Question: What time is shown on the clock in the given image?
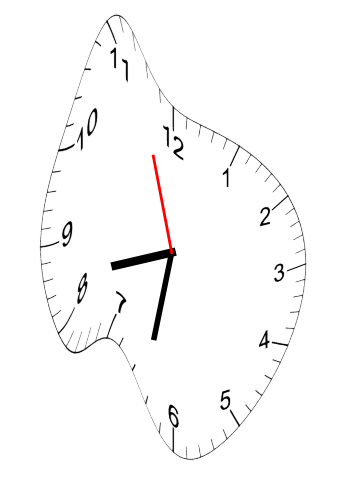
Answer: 08:31:57